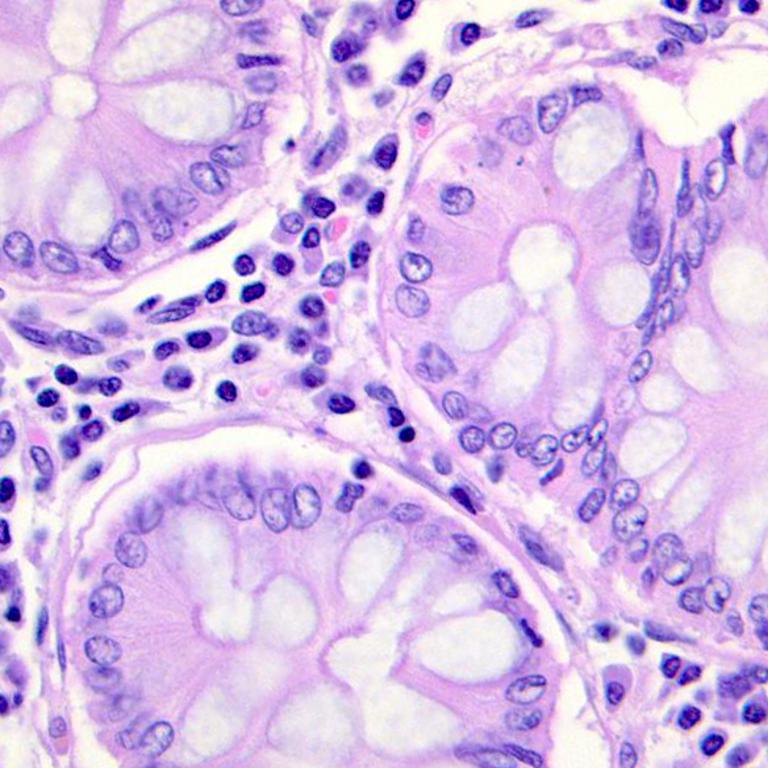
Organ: colon
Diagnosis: benign